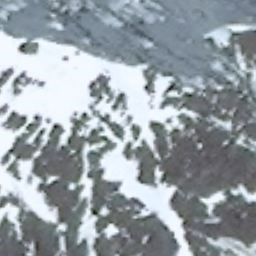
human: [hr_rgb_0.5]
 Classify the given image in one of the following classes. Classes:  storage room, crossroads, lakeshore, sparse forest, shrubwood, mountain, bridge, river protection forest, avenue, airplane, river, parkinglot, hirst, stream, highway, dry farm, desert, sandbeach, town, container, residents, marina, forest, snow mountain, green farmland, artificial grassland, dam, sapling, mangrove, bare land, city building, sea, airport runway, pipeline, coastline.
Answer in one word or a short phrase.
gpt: snow mountain